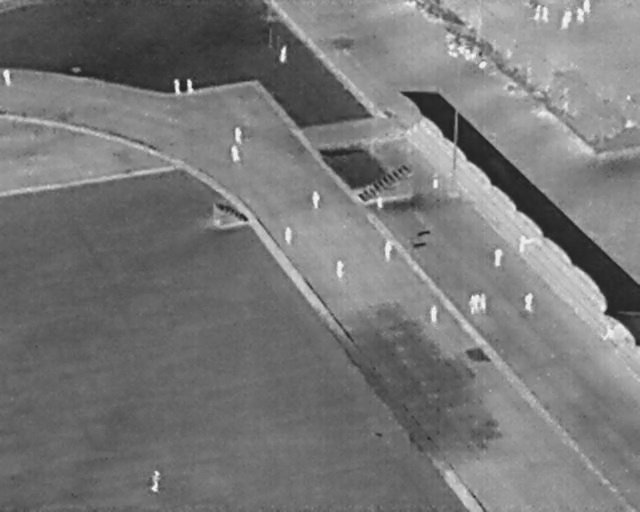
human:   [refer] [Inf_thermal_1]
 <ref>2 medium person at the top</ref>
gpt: <box>[[42, 9, 45, 11, 2], [35, 25, 38, 27, 2]]</box>

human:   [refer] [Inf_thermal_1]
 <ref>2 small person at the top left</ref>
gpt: <box>[[26, 16, 28, 17, 2], [28, 16, 31, 17, 2]]</box>

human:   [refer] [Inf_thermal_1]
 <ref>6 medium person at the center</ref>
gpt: <box>[[35, 29, 38, 31, 2], [43, 45, 46, 46, 2], [66, 60, 69, 62, 2], [51, 51, 54, 53, 2], [58, 48, 62, 49, 2], [47, 37, 50, 39, 2]]</box>

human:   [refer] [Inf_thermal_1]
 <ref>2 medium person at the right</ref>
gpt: <box>[[81, 57, 84, 60, 2], [76, 49, 79, 51, 2]]</box>

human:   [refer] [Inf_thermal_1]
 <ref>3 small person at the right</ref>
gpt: <box>[[72, 58, 75, 59, 2], [74, 58, 77, 59, 2], [72, 58, 76, 59, 2]]</box>

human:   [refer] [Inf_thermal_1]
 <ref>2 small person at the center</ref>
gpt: <box>[[58, 38, 60, 39, 2], [66, 34, 69, 35, 2]]</box>

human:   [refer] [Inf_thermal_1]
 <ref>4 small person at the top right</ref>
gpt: <box>[[82, 1, 85, 3, 2], [83, 2, 86, 3, 2], [89, 2, 92, 3, 2], [90, 0, 92, 2, 2]]</box>